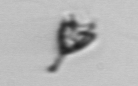
Label: Pyramimonas_longicauda